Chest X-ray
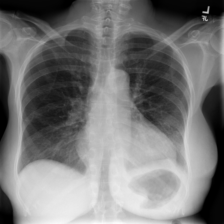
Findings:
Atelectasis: negative
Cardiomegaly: negative
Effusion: negative
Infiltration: negative
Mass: negative
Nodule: negative
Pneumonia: negative
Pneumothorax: negative
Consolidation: negative
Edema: negative
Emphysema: negative
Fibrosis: negative
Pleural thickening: negative
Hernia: negative